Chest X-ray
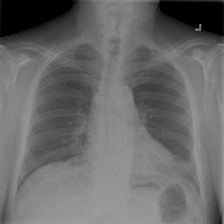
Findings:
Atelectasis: negative
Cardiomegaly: negative
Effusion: negative
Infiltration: negative
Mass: negative
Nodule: negative
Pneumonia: negative
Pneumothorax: negative
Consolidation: negative
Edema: negative
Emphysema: negative
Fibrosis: negative
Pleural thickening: negative
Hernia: negative